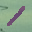
Label: 1